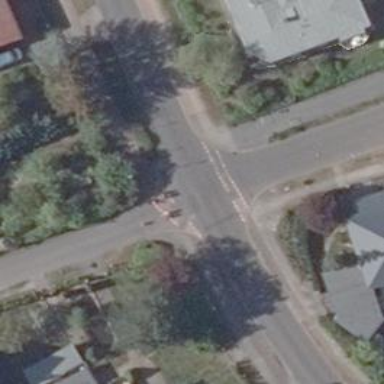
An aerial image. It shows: Residential road with asphalt surface. The road includes designated bicycle lane.